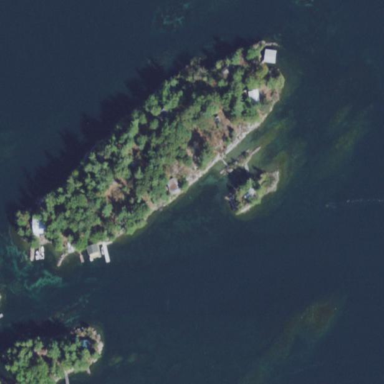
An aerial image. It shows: Islet.